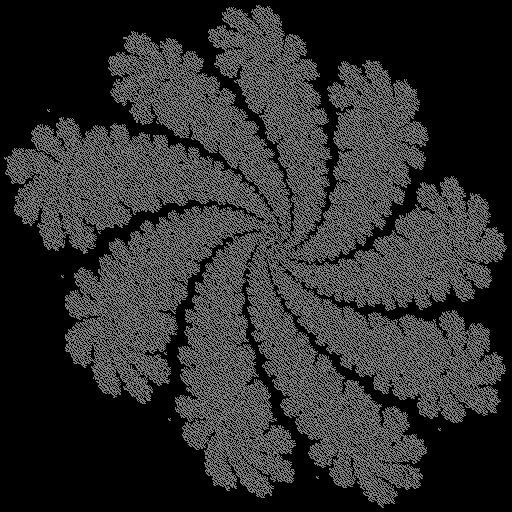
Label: flower